Interaction volume radius: 5 \u00c5
Interaction volume height: 25 \u00c5
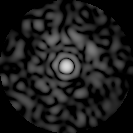
Disorder parameter: 0.8209